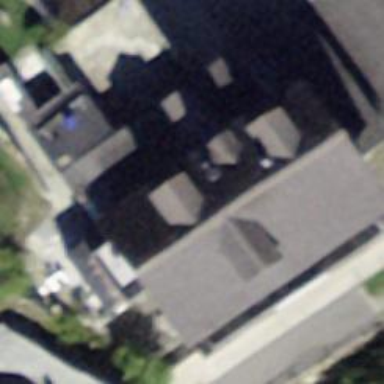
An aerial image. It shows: Guest house building with apartments. The rooftop has gabled shape.